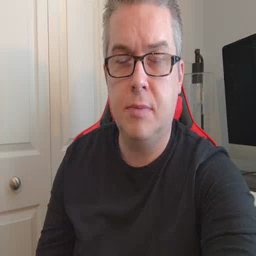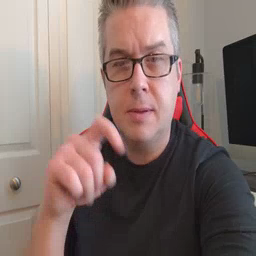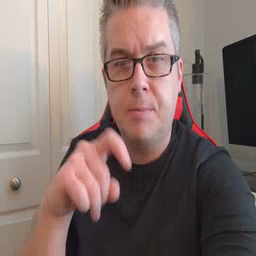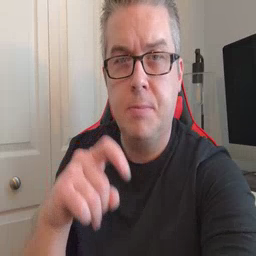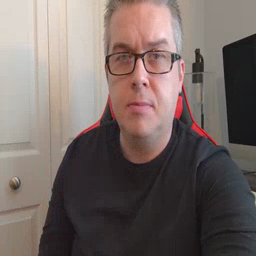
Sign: time